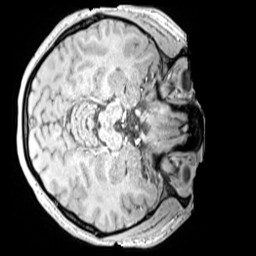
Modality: MP2RAGE
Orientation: axial
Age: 13
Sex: female
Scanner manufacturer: siemens
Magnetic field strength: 3 T
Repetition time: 4 s
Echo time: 0.00299 s